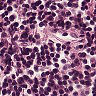
Metastatic tissue present: no